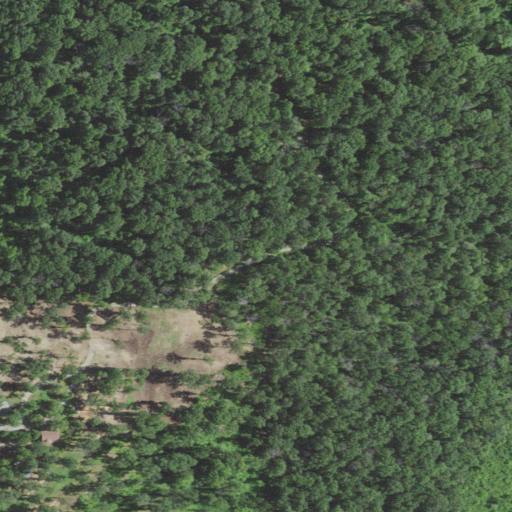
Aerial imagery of mountain in North Carolina named Stony Creek Mountain containing deciduous forest, shrub, and open development